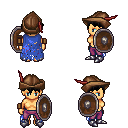
a pixel art fantasy rpg character, female body template, human, tanned skin, blue tattered cape, magenta pants, black short bangs hairstyle, leather cap, leather bracers, metal boots, shield, four views (front, back, left, right), 2x2 character sprite sheet, small pixel art, hard edges, no anti-aliasing